Interaction volume radius: 5 \u00c5
Interaction volume height: 20 \u00c5
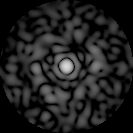
Disorder parameter: 0.8083